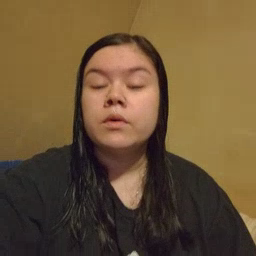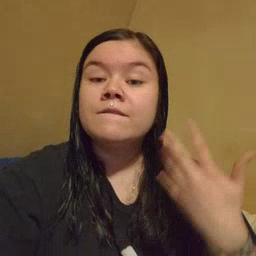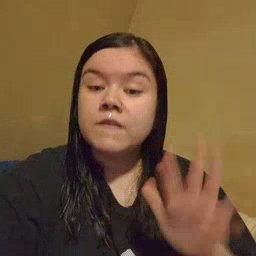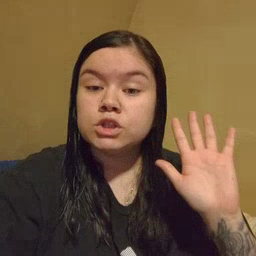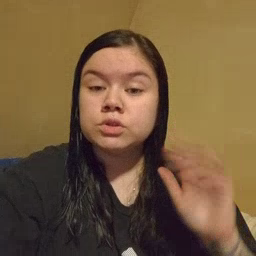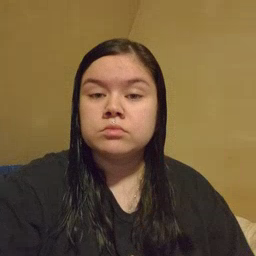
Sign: finish